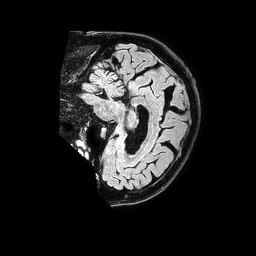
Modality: FLAIR
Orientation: sagittal
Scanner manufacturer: philips
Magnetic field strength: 1.5 T
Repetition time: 4.8 s
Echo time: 0.3 s